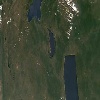
Label: land